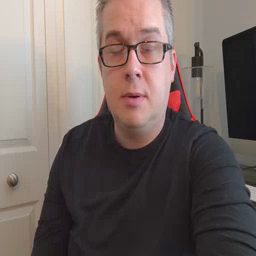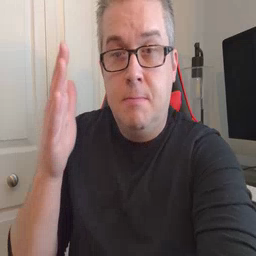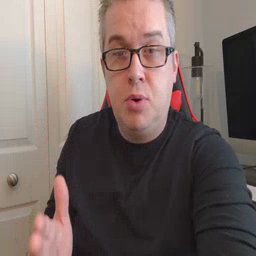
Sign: person